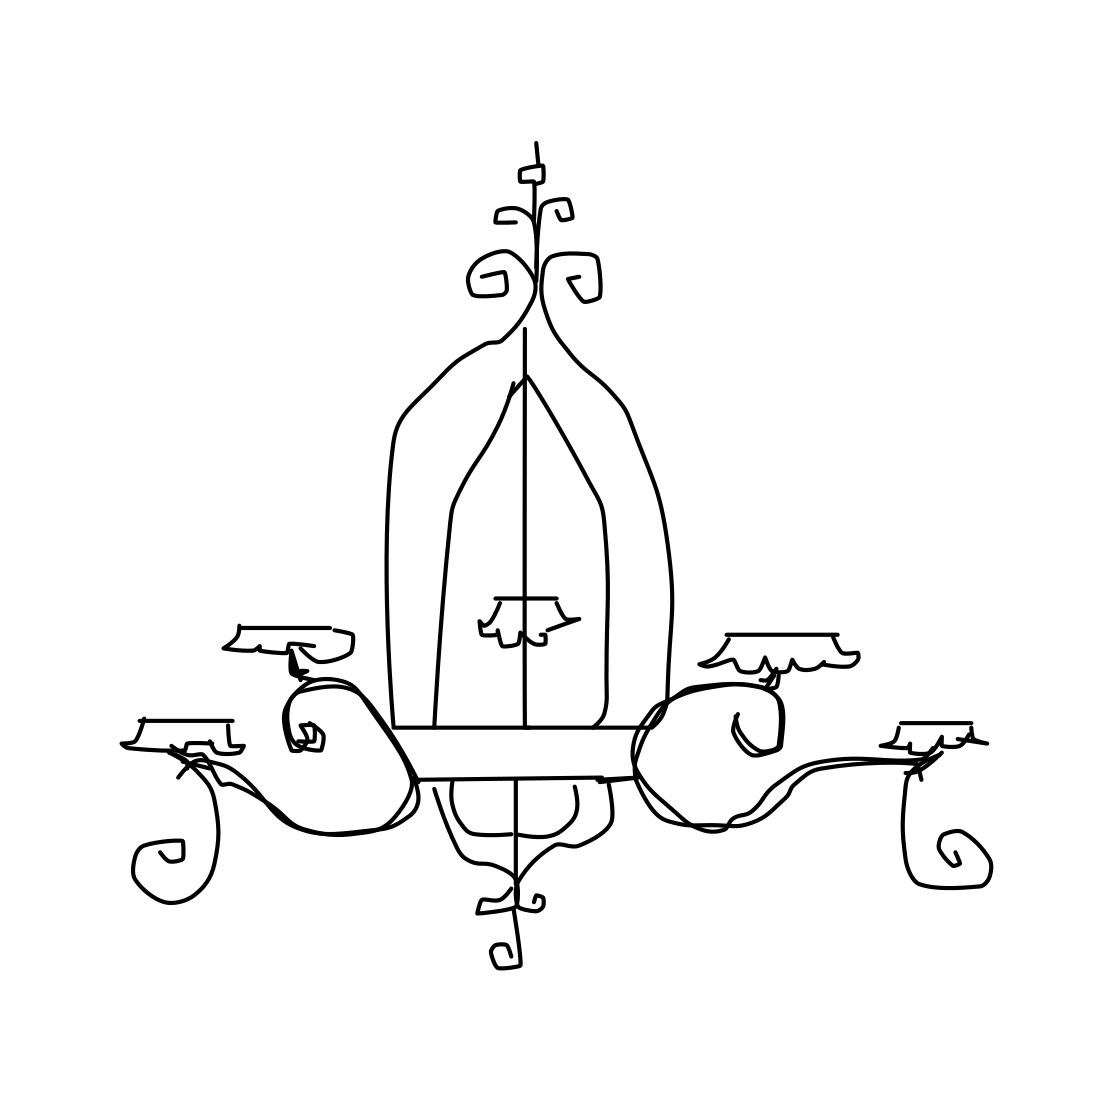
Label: chandelier